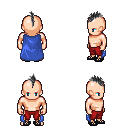
a pixel art fantasy rpg character, male body template, human, light skin, blue cape, red pants, gray mohawk hairstyle, ghillies, four views (front, back, left, right), 2x2 character sprite sheet, small pixel art, hard edges, no anti-aliasing